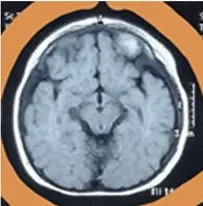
The clinical phenotypes of the patient. , right iliac choroidal fissure cyst.
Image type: radiology (mri)